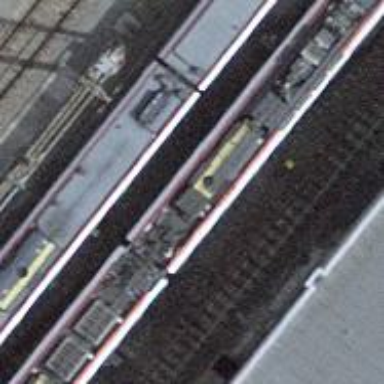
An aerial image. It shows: Railway switch.